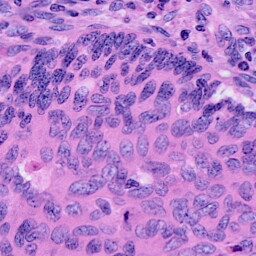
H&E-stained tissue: Cervix